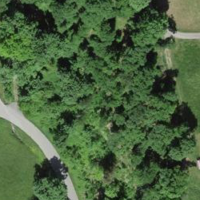
EUNIS habitat code: 44
Species observed at this site:
Strix aluco